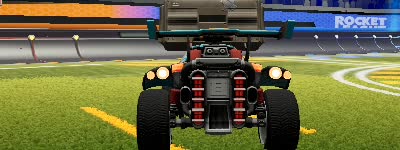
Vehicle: octane